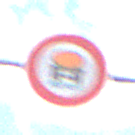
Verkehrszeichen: VerbotFahrzeugeWassergefaehrdenderLadung
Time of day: Midday
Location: Outdoor (Nature)
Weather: PartlyCloudy
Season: NotSpecified
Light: Natural